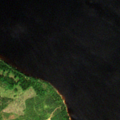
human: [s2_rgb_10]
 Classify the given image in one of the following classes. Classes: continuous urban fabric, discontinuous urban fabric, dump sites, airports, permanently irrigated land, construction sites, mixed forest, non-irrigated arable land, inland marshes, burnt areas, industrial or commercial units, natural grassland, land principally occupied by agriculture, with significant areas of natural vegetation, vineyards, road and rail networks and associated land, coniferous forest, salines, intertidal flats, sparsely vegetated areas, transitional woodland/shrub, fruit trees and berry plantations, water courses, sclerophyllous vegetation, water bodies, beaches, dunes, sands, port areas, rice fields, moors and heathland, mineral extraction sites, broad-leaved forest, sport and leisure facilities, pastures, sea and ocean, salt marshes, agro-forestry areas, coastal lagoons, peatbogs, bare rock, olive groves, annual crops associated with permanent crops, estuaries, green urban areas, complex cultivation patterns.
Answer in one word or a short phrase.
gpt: mixed forest, transitional woodland/shrub, water bodies